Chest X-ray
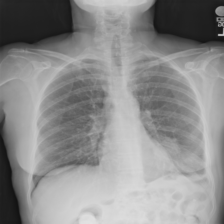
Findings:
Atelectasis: negative
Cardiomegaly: negative
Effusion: negative
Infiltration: negative
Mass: positive
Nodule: negative
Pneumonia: negative
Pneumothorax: negative
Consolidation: positive
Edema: negative
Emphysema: negative
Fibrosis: negative
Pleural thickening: positive
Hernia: negative